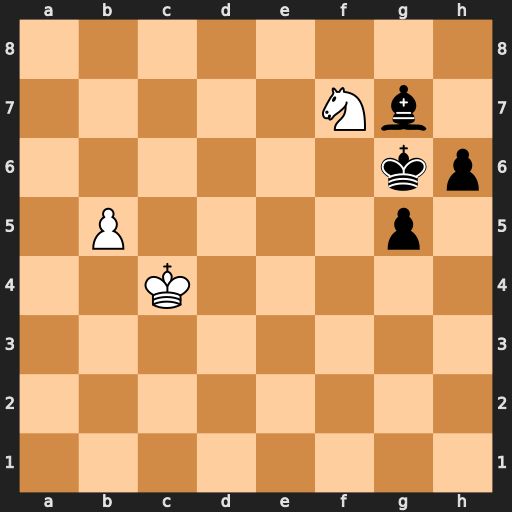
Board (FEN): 8/5Nb1/6kp/1P4p1/2K5/8/8/8
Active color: w
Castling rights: -
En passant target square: -
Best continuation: b6 g4 b7